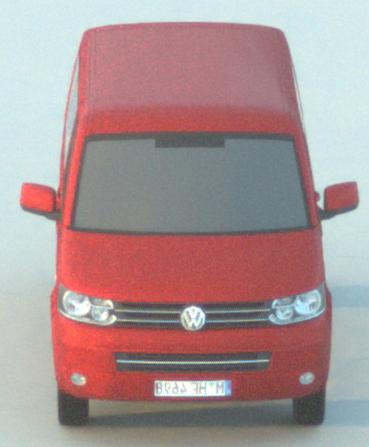
Make: VW Commercial Vehicles (Nutzfahrzeuge)
Model: T5 Multivan 2.0
Detailed model: T5 Multivan
Model produced from: 2009/09
Model produced until: 2013/06
Doors: 4
Color: red
Road condition: dry road
Daytime: sunrise or sunset
Contrast: low contrast